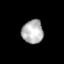
Tissue: lung
Cell type: T cells
Senescence score: 0.2094
Nuclear area (px): 496
Mean DAPI intensity: 178.847